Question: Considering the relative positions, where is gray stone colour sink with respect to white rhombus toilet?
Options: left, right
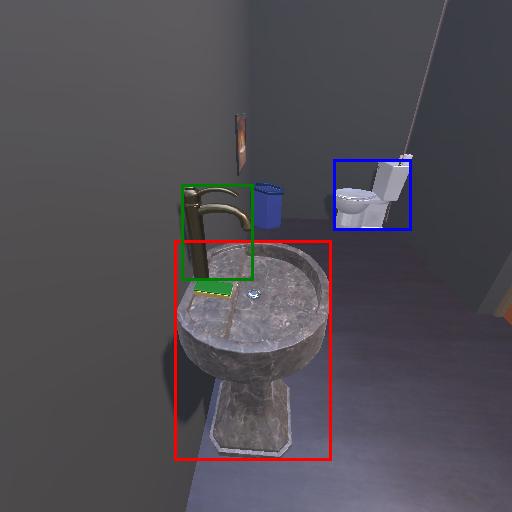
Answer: left